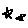
Label: star